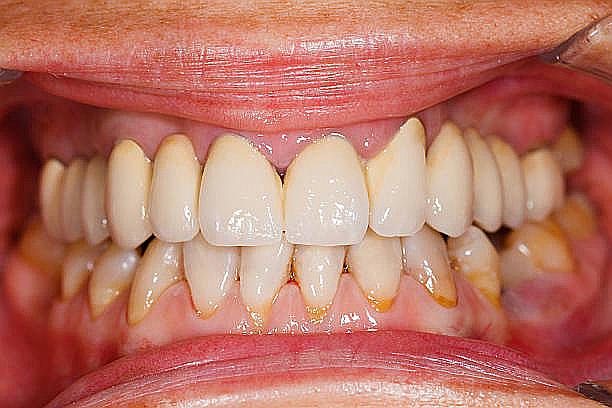
Condition: Calculus